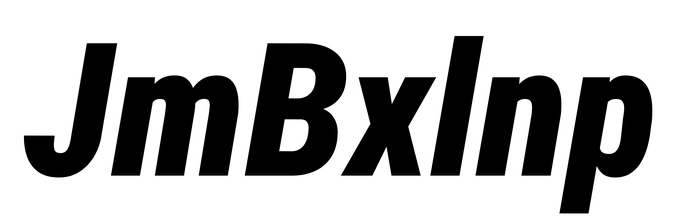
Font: Roboto-Italic_Condensed_Black_Italic